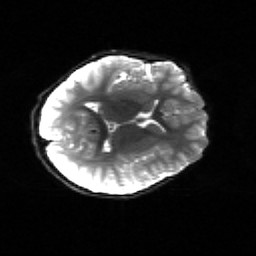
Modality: sbref
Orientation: axial
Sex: male
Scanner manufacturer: siemens
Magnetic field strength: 3 T
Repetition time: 5 s
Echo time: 0.071 s